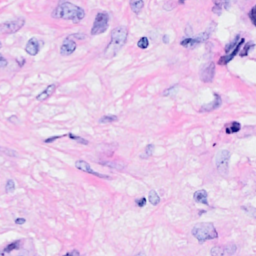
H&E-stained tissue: Breast